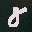
Label: 8